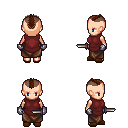
a pixel art fantasy rpg character, female body template, human, light skin, maroon tunic, robe skirt, brown short mohawk hairstyle, metal gloves, brown slippers, dagger, four views (front, back, left, right), 2x2 character sprite sheet, small pixel art, hard edges, no anti-aliasing